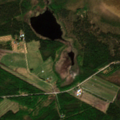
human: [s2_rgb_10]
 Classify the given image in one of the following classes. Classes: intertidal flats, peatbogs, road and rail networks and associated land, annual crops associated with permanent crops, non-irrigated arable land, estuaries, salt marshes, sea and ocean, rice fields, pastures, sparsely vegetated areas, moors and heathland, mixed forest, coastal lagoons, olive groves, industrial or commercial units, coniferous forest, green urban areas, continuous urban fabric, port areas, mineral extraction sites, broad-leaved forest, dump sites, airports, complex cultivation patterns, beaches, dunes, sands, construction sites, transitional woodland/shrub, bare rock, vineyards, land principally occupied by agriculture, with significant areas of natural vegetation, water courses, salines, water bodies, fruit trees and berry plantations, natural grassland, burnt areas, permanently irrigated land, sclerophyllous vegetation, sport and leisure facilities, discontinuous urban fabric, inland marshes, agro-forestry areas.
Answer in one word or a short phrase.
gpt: non-irrigated arable land, coniferous forest, mixed forest, transitional woodland/shrub, peatbogs